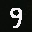
Label: 9